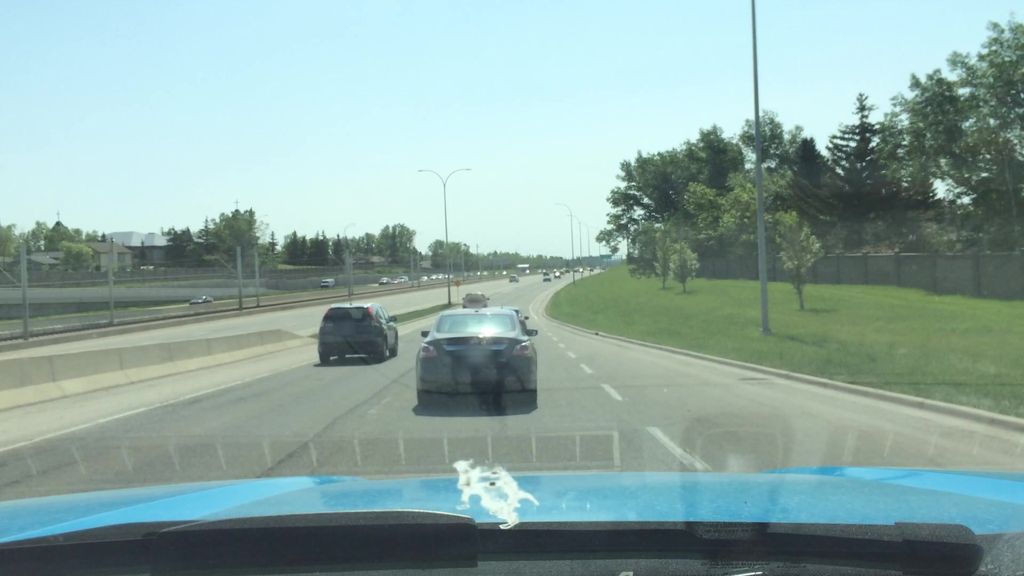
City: calgary